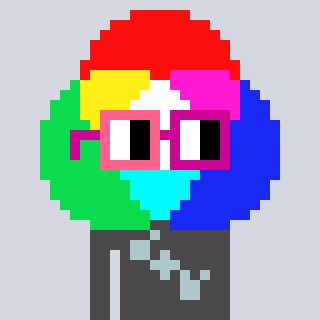
a pixel art character with square pink and red glasses, a color circle-shaped head and a grayscale-colored body on a cool background